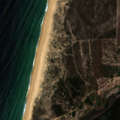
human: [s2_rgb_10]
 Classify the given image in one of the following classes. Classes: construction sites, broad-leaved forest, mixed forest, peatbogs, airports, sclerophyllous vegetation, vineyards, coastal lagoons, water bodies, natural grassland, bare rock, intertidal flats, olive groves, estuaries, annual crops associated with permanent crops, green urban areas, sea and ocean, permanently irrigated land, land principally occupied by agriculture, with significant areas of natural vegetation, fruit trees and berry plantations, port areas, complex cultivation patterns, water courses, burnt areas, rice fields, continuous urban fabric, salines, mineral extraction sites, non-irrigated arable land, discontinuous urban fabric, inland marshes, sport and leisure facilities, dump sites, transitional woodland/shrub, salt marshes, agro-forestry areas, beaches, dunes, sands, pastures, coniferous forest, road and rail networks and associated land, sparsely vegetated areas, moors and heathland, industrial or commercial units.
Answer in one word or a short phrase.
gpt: continuous urban fabric